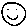
Label: smiley face